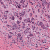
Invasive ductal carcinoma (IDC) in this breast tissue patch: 1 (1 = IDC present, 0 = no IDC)